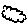
Label: cloud